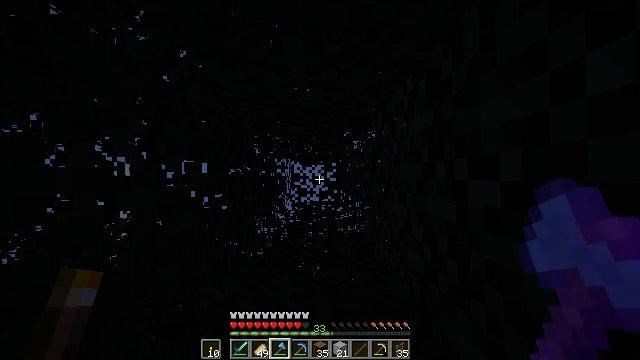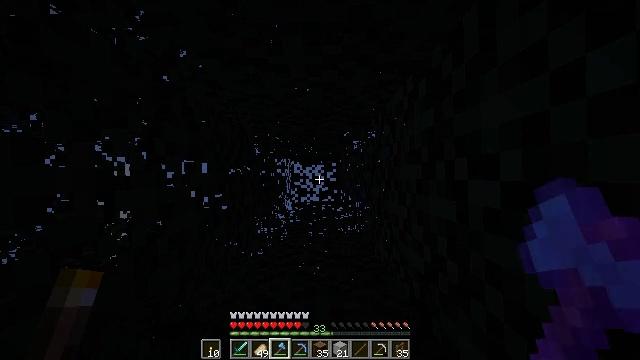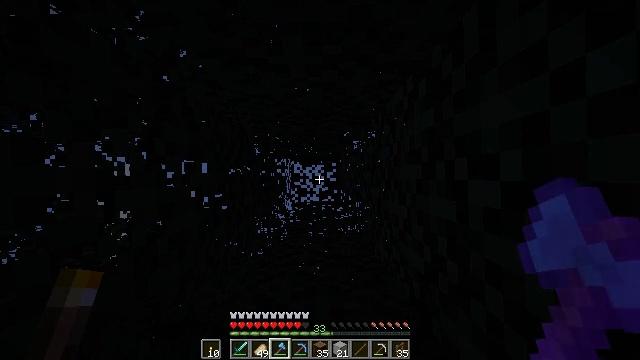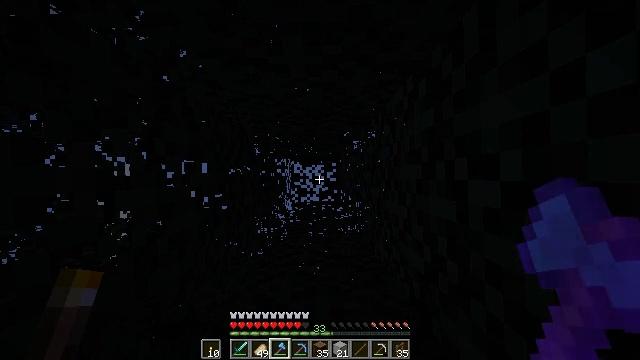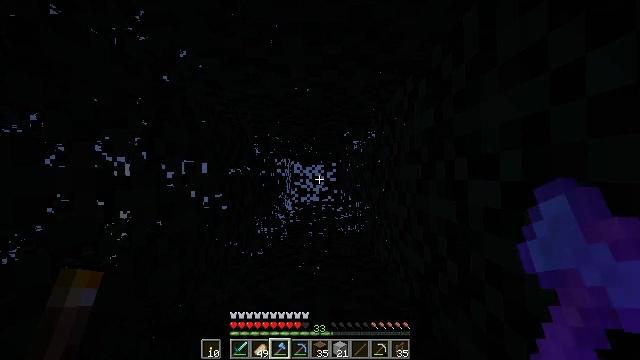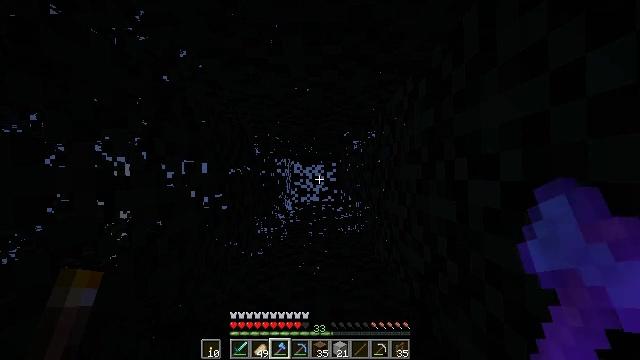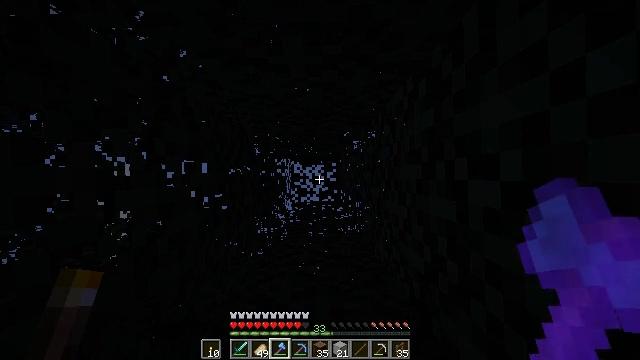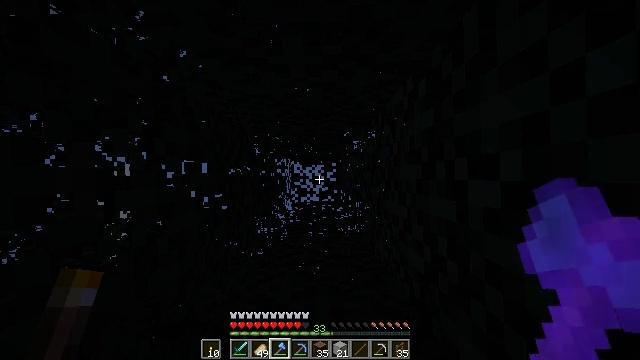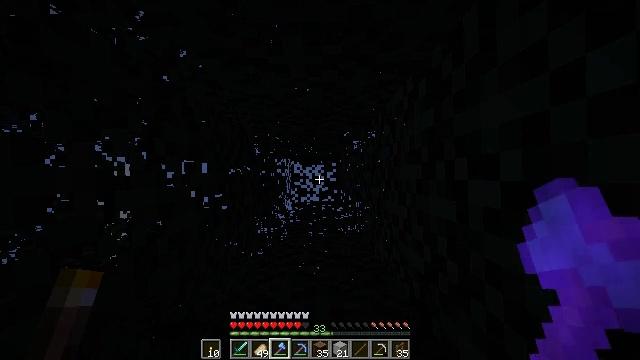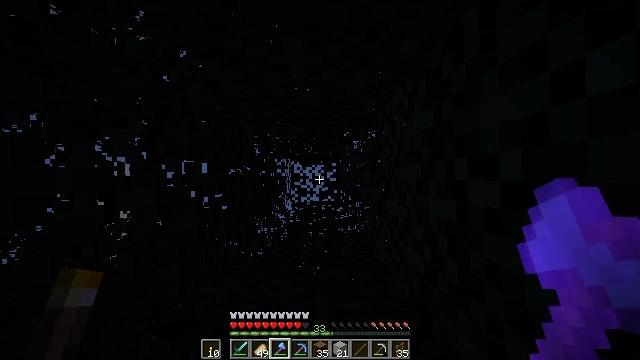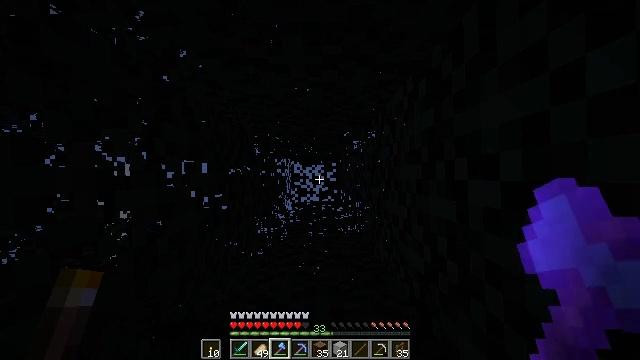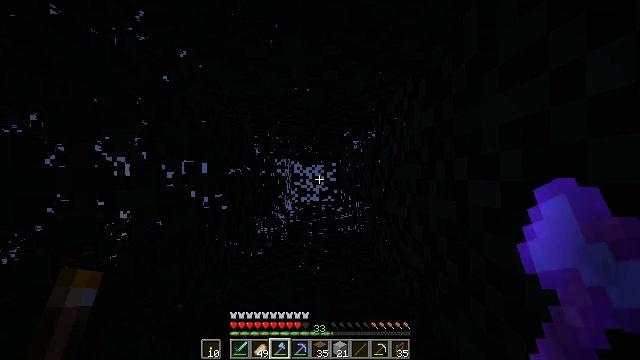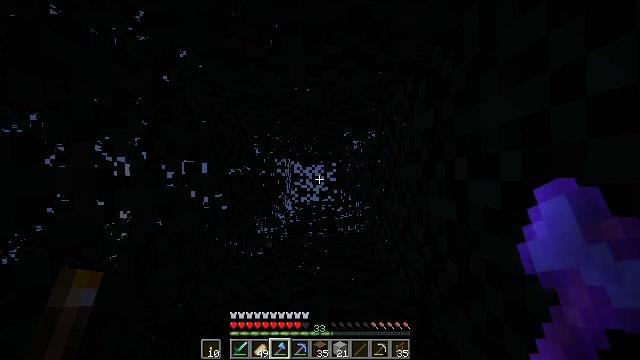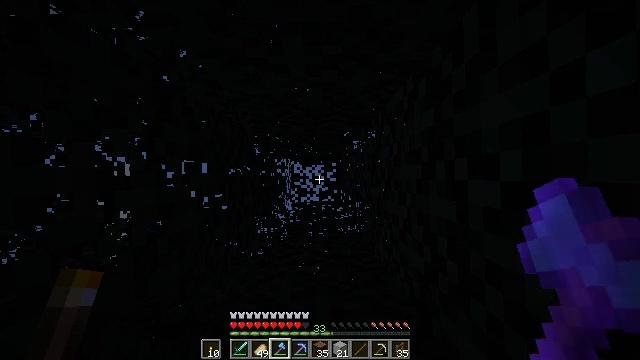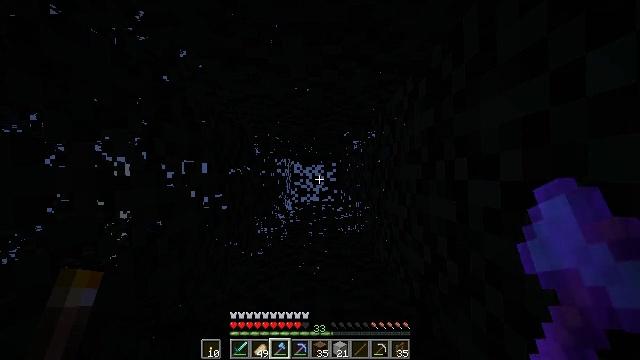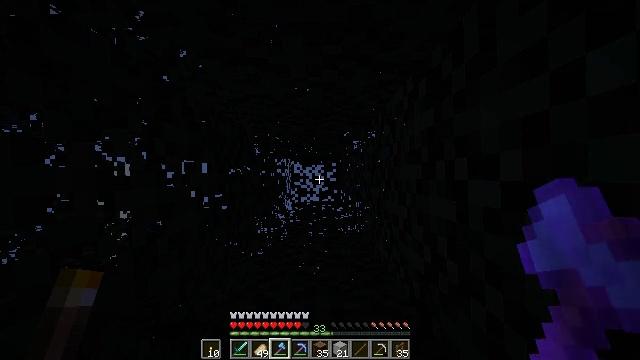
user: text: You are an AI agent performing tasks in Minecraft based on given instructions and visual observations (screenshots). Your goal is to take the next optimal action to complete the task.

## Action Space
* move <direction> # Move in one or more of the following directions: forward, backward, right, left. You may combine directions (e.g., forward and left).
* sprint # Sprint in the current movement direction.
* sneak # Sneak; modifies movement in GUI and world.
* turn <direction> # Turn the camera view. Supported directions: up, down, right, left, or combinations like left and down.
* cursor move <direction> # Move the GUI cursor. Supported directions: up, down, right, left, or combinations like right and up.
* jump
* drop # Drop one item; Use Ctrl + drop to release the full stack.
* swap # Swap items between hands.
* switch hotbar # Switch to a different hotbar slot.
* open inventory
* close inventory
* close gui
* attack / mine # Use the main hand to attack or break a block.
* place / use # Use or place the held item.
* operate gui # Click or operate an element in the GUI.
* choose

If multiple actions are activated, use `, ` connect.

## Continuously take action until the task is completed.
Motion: motion action
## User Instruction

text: Retrieve the brown bed.
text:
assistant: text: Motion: no_op
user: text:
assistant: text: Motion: no_op
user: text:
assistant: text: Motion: no_op
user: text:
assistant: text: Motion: no_op
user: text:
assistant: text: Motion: no_op
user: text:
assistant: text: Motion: no_op
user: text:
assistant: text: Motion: no_op
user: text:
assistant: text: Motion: no_op
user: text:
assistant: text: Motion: no_op
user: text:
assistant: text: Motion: no_op
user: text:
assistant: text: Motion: no_op
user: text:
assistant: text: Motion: no_op
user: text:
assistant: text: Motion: no_op
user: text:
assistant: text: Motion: no_op
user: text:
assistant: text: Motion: no_op
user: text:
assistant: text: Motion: no_op
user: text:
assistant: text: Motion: no_op
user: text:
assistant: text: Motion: no_op
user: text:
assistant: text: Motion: no_op
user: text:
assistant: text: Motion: no_op
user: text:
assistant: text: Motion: no_op
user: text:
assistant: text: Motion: no_op
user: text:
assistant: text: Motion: no_op
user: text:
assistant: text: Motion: no_op
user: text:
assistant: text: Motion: no_op
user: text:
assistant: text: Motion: no_op
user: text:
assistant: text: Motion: no_op
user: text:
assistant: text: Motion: no_op
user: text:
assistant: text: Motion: no_op
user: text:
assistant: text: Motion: no_op